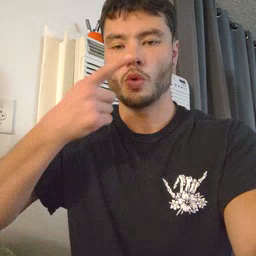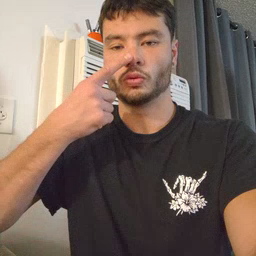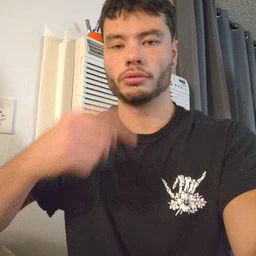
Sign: nose